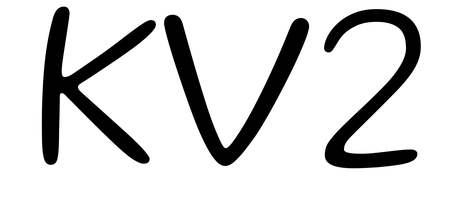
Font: Gluten_ExtraLight